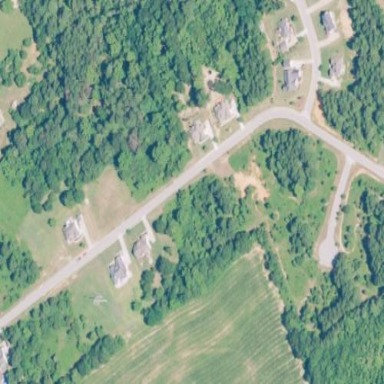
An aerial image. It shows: This residential area consists of single-family homes.